Interaction volume radius: 5 \u00c5
Interaction volume height: 30 \u00c5
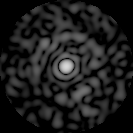
Disorder parameter: 0.8206